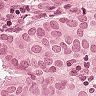
Metastatic tissue present: yes